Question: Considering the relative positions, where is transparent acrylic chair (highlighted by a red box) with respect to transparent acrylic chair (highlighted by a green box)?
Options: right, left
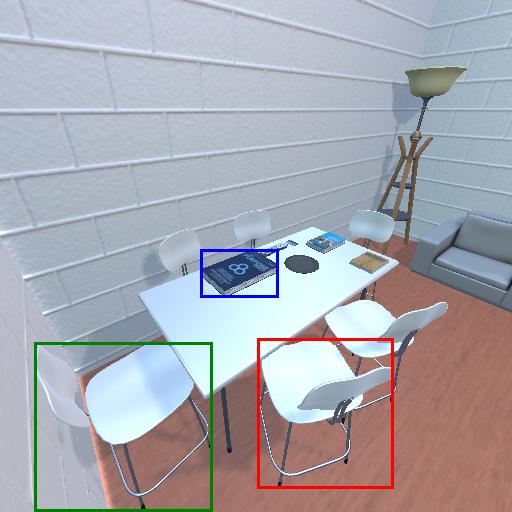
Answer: right